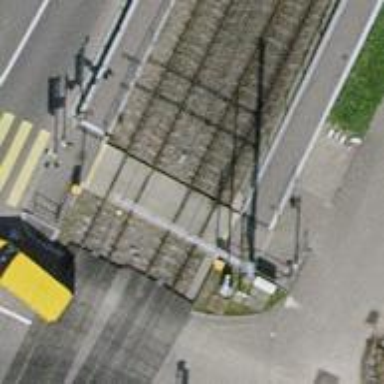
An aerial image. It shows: Railway crossing with lights and full barrier.